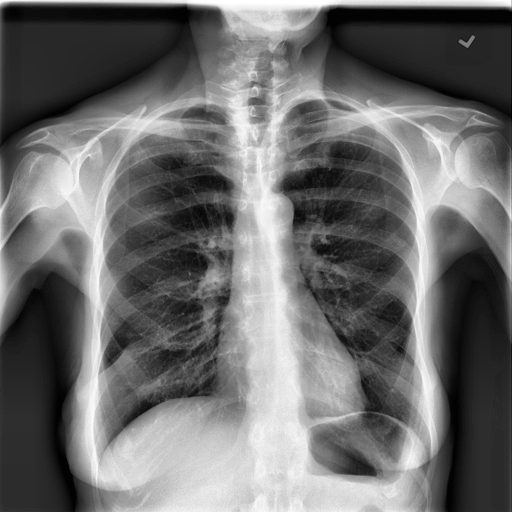
Finding: NORMAL